Brain MRI, t1w sequence, axial 2D slice.
Patient: age 50, sex M, weight 95 kg, height 1.95 m
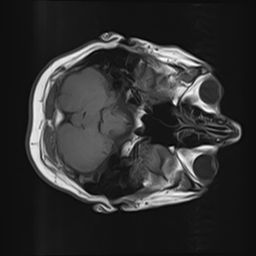